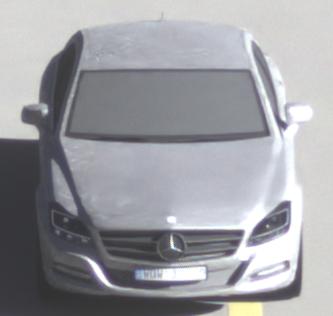
Make: Mercedes-Benz
Model: CLS Coupé 350
Detailed model: CLS-Class (218) Coupé
Model produced from: 2011/01
Model produced until: 2014/07
Doors: 4
Color: white
Road condition: dry road
Daytime: morning or afternoon
Contrast: high contrast